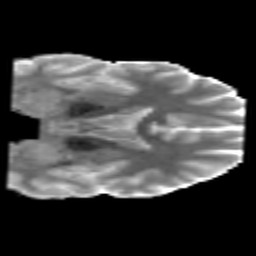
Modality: MD
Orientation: coronal
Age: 18
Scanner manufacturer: philips
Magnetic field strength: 3 T
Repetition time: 8.665 s
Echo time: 0.1273 s